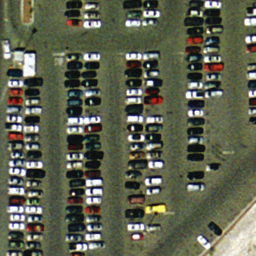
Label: parkinglot